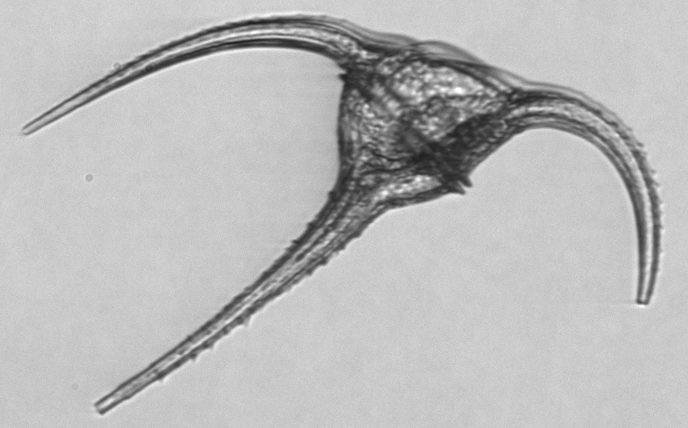
Label: Tripos